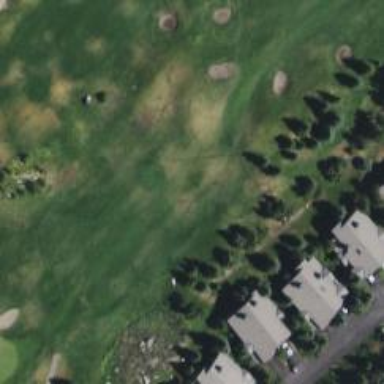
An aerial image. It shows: Service road used as golf cart path.